Interaction volume radius: 10 \u00c5
Interaction volume height: 15 \u00c5
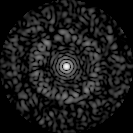
Disorder parameter: 0.8372